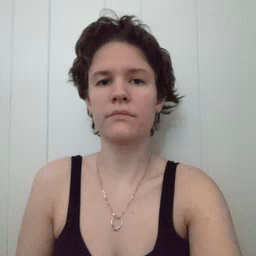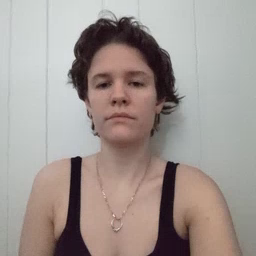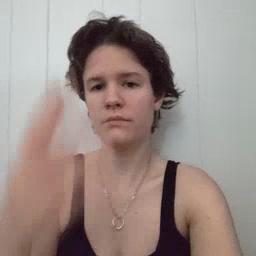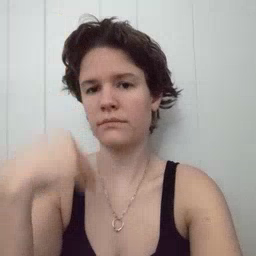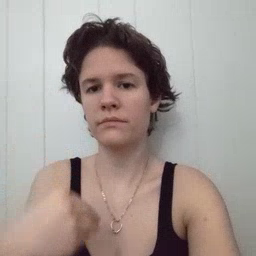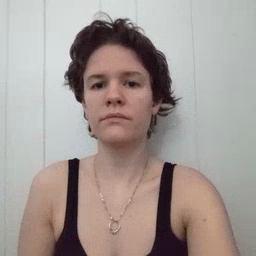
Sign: nap